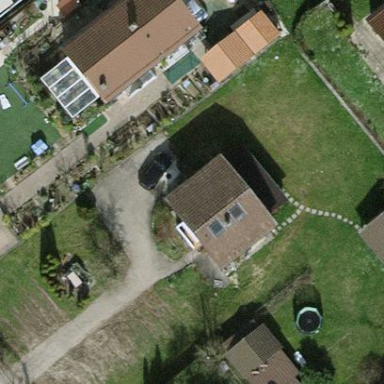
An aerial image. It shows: Garden enclosed by fence.